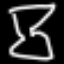
Label: hourglass